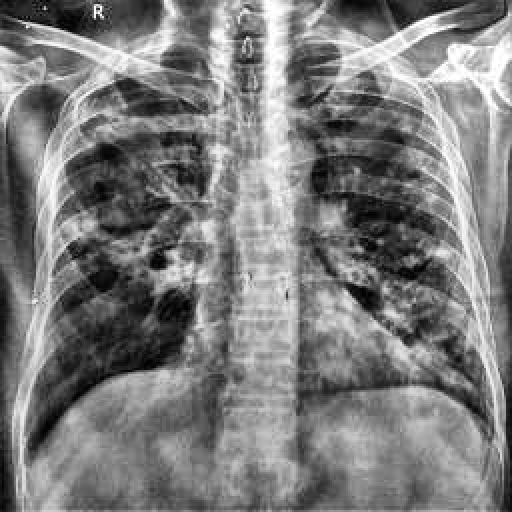
Finding: TUBERCULOSIS